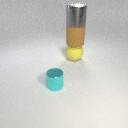
large gray metal cylinder above large brown rubber cylinder